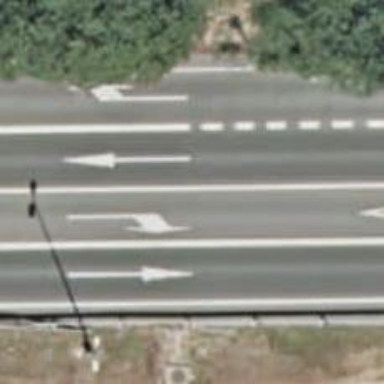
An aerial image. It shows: Trunk highway.